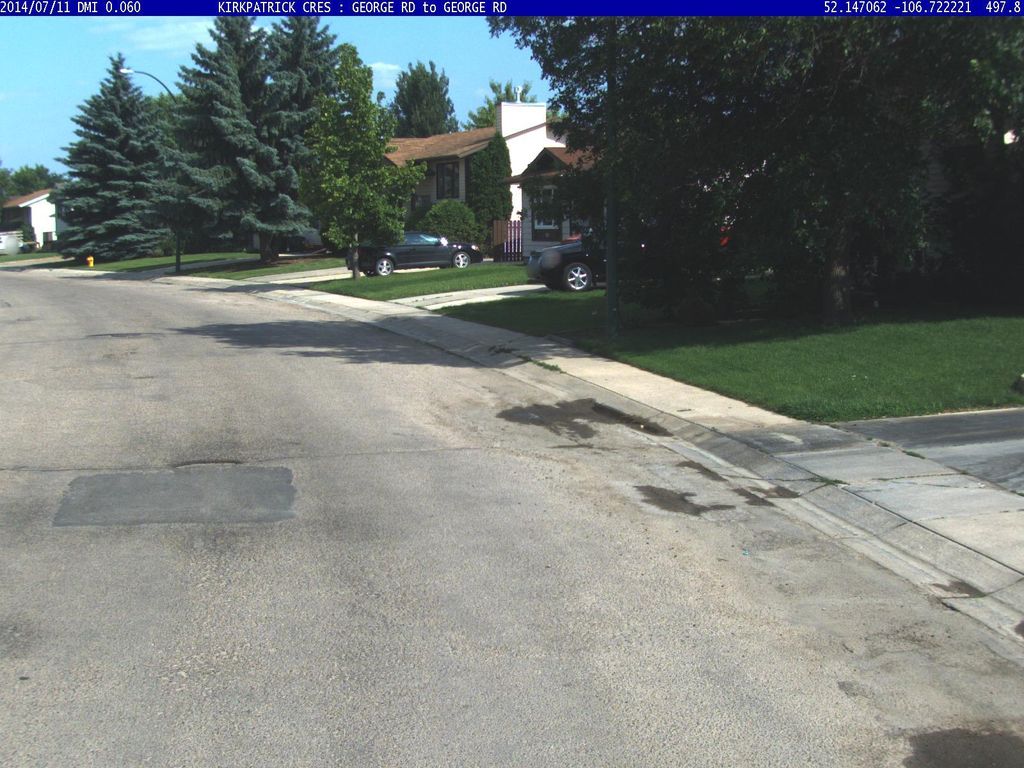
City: saskatoon